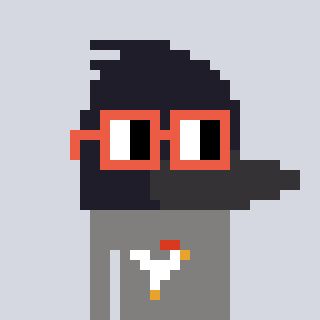
a pixel art character with square orange glasses, a raven-shaped head and a bluegrey-colored body on a cool background